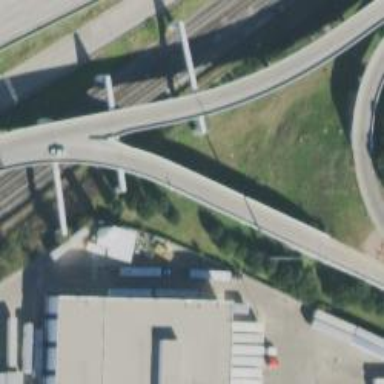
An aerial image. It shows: Motorway link bridge.